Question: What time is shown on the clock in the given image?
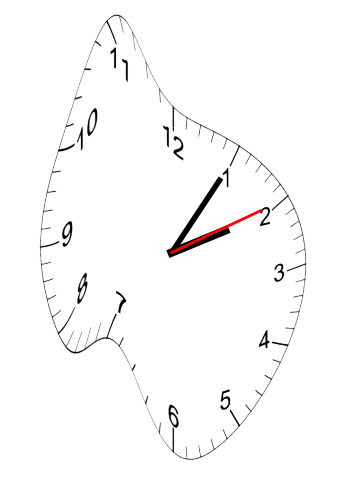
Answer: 02:05:10